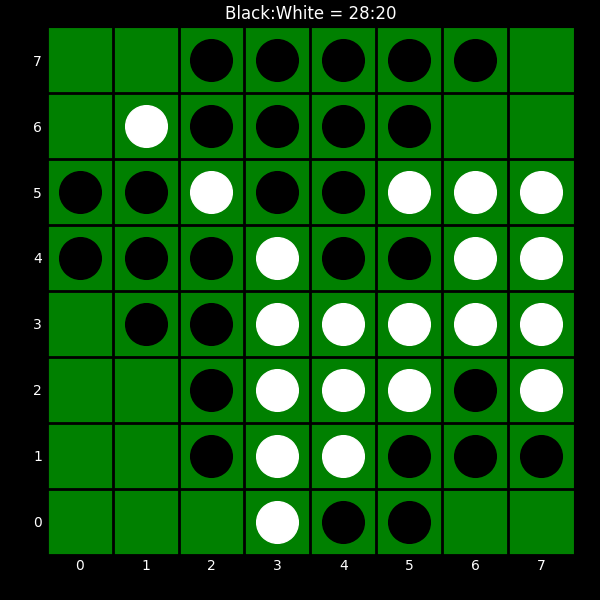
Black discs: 28
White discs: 20